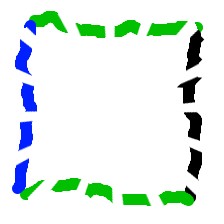
Shape: square